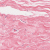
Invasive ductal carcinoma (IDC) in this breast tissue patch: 0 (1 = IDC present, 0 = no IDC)